Aerial crown-view tile of a tropical tree (Barro Colorado Island, Panama), acquired 20250317:
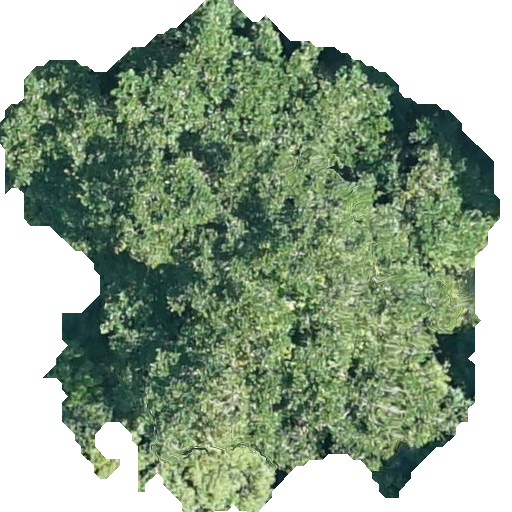
Species: Ficus obtusifolia
GBIF accepted scientific name: Ficus obtusifolia
Crown area: 264.163 m²